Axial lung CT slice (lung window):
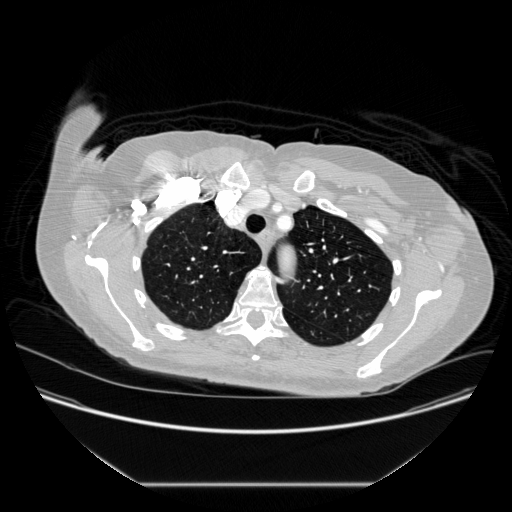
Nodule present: no